Question: I'm working on an app that's main layout consists of a row of buttons on top of a LinearLayout which holds a column of EditTexts. I've created a Form object to hold all the values to be displayed in the Editexts, and there will be a Form object for every button in the row. Each button is clicked to change the form's data to show the values held in each Form object. I have the Form objects kept in a List called formList, so that I can access each one when the corresponding button is pressed.
When I click one of the buttons, I want the EditText values to change to a different set of values which correspond to that button. But when I click these buttons, the previously entered values do not show up.
When I click Next Drink, it dynamically creates a button as well as a Form object, and clears the EditTexts so that it looks like a new form has been created for the new button. I should then be able to add strings to the EditTexts, and the strings should be stored in the Form object so that if I click that button again, the Form object will fill the EditTexts with the strings stored in that object.
So, if I click button 3 after having clicked button 2, it should set the text of each EditText to the values contained in the the third Form object, which contains strings for Name, Volume, Percentage, Price, and Quantity.
My problem is the values do not show up in the EditTexts after clicking a button. So if I click Button 3, the values from Form 3 don't show up. I've been at this for a long time and cannot figure out why, so I'd really appreciate any help. Here is the activity:
'''
package com.example.DrinkApp;
import android.app.Activity;
import android.os.Bundle;
import android.text.Editable;
import android.text.TextWatcher;
import android.util.Log;
import android.view.View;
import android.view.ViewGroup;
import android.widget.*;
import java.util.ArrayList;
import java.util.List;
public class MyActivity extends Activity {
/**
* Called when the activity is first created.
*/
//view variables
final Button newDrink[] = new Button[100];
LinearLayout drinkSelectionContainer;
EditText name;
EditText vol;
EditText perc;
EditText pri;
AutoCompleteTextView quant;
//counters
int numOfDrinks = 0;
int selectedForm = 0;
//array to hold all Form objects.
List<Form> formList = new ArrayList<Form>();
@Override
public void onCreate(Bundle savedInstanceState) {
super.onCreate(savedInstanceState);
setContentView(R.layout.main);
//get views
drinkSelectionContainer = (LinearLayout) findViewById(R.id.drinkSelectContainer);
name = (EditText) findViewById(R.id.etName);
vol = (EditText) findViewById(R.id.etVol);
perc = (EditText) findViewById(R.id.etPerc);
pri = (EditText) findViewById(R.id.etPrice);
quant = (AutoCompleteTextView) findViewById(R.id.etQuantity);
Button saveDrink = (Button) findViewById(R.id.bSaveForm);
Button nextDrink = (Button) findViewById(R.id.bNextDrink);
Button crunkOut = (Button) findViewById(R.id.bCalc);
///////////////////////// next drink method
addNewDrinkButton();
name.addTextChangedListener(new TextWatcher() {
@Override
public void beforeTextChanged(CharSequence charSequence, int i, int i2, int i3) {
}
@Override
public void onTextChanged(CharSequence charSequence, int i, int i2, int i3) {
formAdd();
}
@Override
public void afterTextChanged(Editable editable) {
// mNames.add(selectedForm, name.getText().toString());
// newDrink[selectedForm].setText(name.getText().toString());
}
});
nextDrink.setOnClickListener(new View.OnClickListener() {
@Override
public void onClick(View view) {
addNewDrinkButton();
}
});
}
//listener for drink select buttons. when button is clicked, it finds out which one it was,
//and then displays the correct values.
public View.OnClickListener drinkSelectListener = new View.OnClickListener() {
public void onClick(View v) {
selectedForm = v.getId();
Form form = formList.get(selectedForm);
Button v1 = (Button) findViewById(selectedForm);
v1.setText(" " + selectedForm);
// Do something depending on the value of the tag
Log.v("My Logs:", "Select Drink " + selectedForm + " button pressed.");
Log.v("My Logs:", "Drink " + selectedForm + " name: " + form.getName());
formDisplay(form);
}
};
private void addNewDrinkButton() {
formClear();
formAdd();
numOfDrinks++;
selectedForm = numOfDrinks;
Log.v("My Logs:", "Next Drink button pressed.");
newDrink[numOfDrinks] = new Button(getBaseContext());
newDrink[numOfDrinks].setOnClickListener(drinkSelectListener);
newDrink[numOfDrinks].setId(numOfDrinks);
newDrink[numOfDrinks].setText("" + selectedForm);
newDrink[numOfDrinks].setLayoutParams(new LinearLayout.LayoutParams(
ViewGroup.LayoutParams.WRAP_CONTENT,
ViewGroup.LayoutParams.WRAP_CONTENT));
// name.setText("Drink " + (numOfDrinks+1));
drinkSelectionContainer.addView(newDrink[numOfDrinks]);
//TODO: save form values, clear edit texts, and create new variables for edittexts.
}
void formAdd(){
Form tempForm = new Form();
tempForm.setId(selectedForm);
tempForm.setName(name.getText().toString());
tempForm.setVolume(vol.getText().toString());
tempForm.setPercentage(perc.getText().toString());
tempForm.setPrice(pri.getText().toString());
tempForm.setQuantity(quant.getText().toString());
formList.add(selectedForm, tempForm);
}
void formDisplay(Form form){
name.setText(form.getName());
vol.setText(form.getVolume());
perc.setText(form.getPercentage());
pri.setText(form.getPrice());
quant.setText(form.getQuantity());
}
void formClear(){
name.setText("");
vol.setText("");
perc.setText("");
pri.setText("");
quant.setText("");
}
}
'''

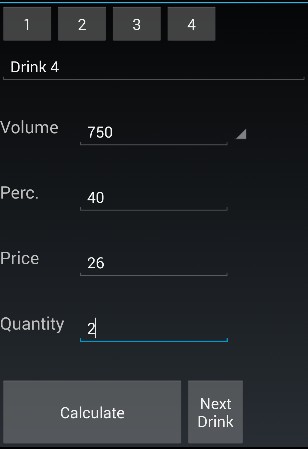
Answer: You are calling formClear() before formAdd()?